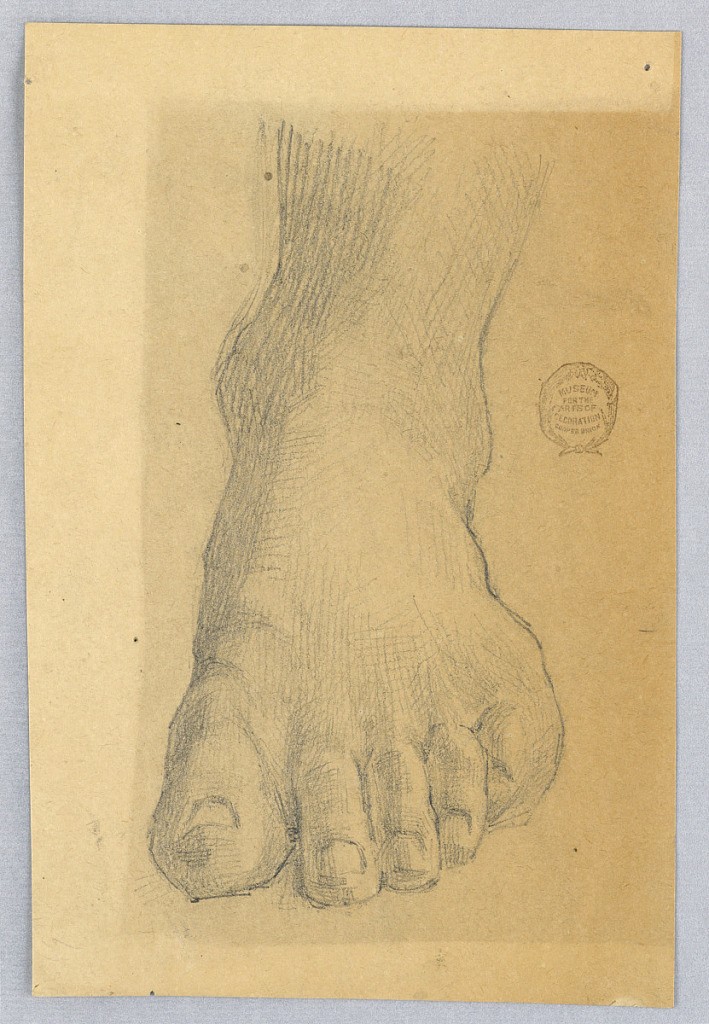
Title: Study of Left Foot
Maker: Francis Augustus Lathrop, American, 1849–1909
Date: ca. 1895
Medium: Graphite on brown paper
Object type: Drawing
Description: Study of a left foot and ankle, from straight on.